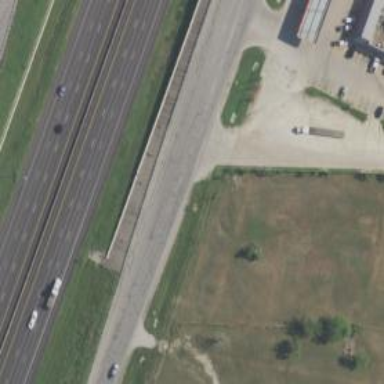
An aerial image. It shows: Secondary road with frontage road alongside.